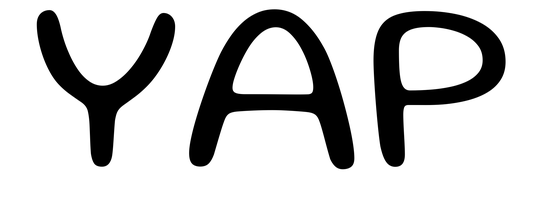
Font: Gluten_Light